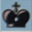
Piece: bK